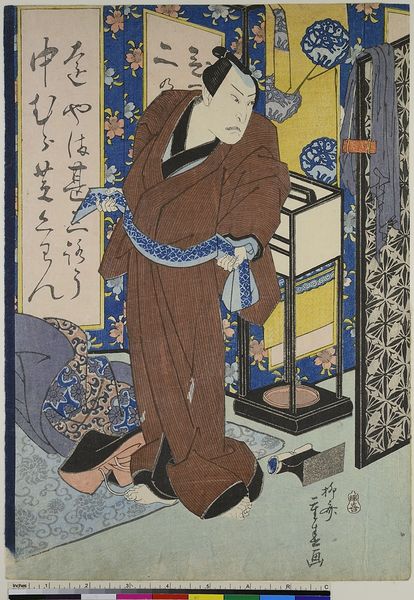
Titel: Der Schauspieler Nakamura Shikan als Toyama Jinzaburo
Künstler: Ry&#x16B;sai Shigeharu
Standort: Hamburg
Institution: Museum für Kunst und Gewerbe Hamburg
Schlagwörter: blau, mann, gelb, grün, blume, blumen, braun, grau, tisch, blüte, blüten, schleier, tuch, flächig, hochformat, muster, teppich, wand, band, böse, rahmen, möbel, portrait, vorhang, gewand, stoff, person, theater, holzschnitt, japan, schrift, paravent, bett, blumenmuster, bruan, asien, druckgraphik, druckgrafik, beschriftung, schlange, china, zeit, schauspieler, farbholzschnitt, schauspielerin, kirschblüten, kabuki, edo, toilettentisch, nackenstütze, reproduktionen, blumenornamente, druckerzeugnisse, scherwand, theateraufführung, schwerwand, kopfbänkchen